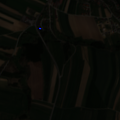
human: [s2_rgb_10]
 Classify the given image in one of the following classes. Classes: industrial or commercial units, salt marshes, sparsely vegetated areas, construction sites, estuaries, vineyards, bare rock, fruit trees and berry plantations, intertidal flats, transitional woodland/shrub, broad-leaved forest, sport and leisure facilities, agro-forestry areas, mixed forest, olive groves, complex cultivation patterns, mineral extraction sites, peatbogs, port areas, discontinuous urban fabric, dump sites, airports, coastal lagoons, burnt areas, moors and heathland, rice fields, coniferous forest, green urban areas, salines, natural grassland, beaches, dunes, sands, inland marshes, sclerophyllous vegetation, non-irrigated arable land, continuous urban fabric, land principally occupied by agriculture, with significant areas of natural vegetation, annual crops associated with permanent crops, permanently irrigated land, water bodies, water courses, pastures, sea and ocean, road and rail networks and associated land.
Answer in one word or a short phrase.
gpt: discontinuous urban fabric, non-irrigated arable land, land principally occupied by agriculture, with significant areas of natural vegetation